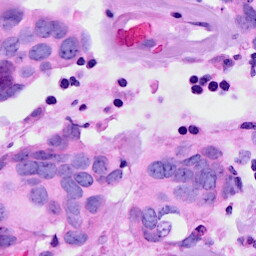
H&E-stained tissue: Breast